Interaction volume radius: 10 \u00c5
Interaction volume height: 15 \u00c5
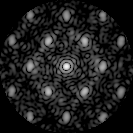
Disorder parameter: 0.3902